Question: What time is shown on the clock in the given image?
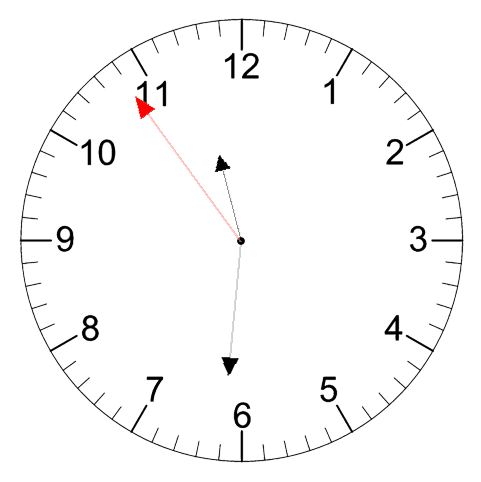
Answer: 11:30:54